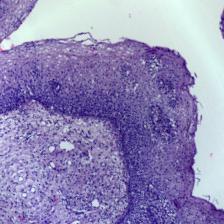
Diagnosis: OSCC